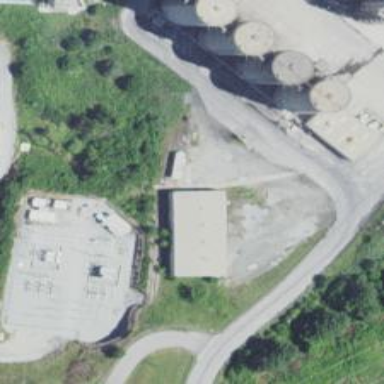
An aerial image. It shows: Industrial power substation enclosed by fence.